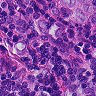
Metastatic tissue present: yes